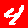
Digit: 4